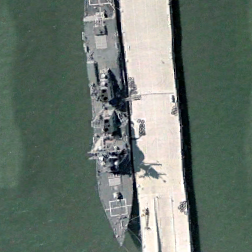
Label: Arleigh_Burke-class_destroyer